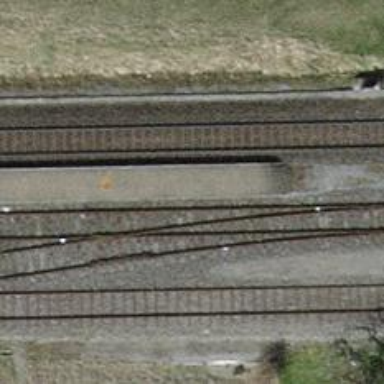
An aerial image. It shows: Single railway siding track.